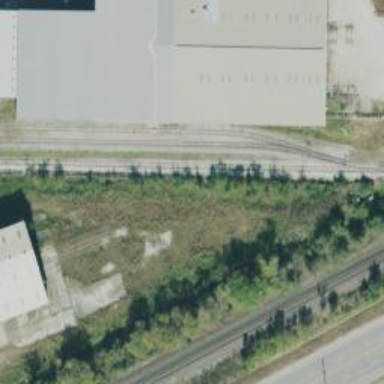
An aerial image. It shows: Disused railway spur.